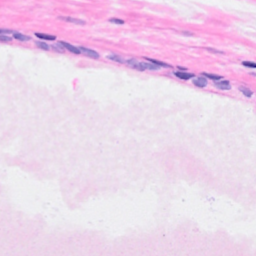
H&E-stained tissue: Breast